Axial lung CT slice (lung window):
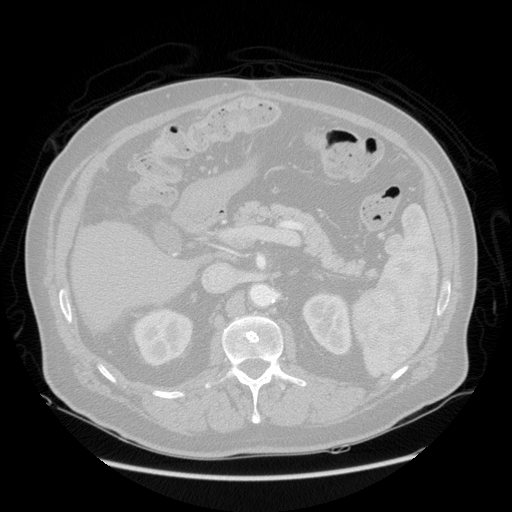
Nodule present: no